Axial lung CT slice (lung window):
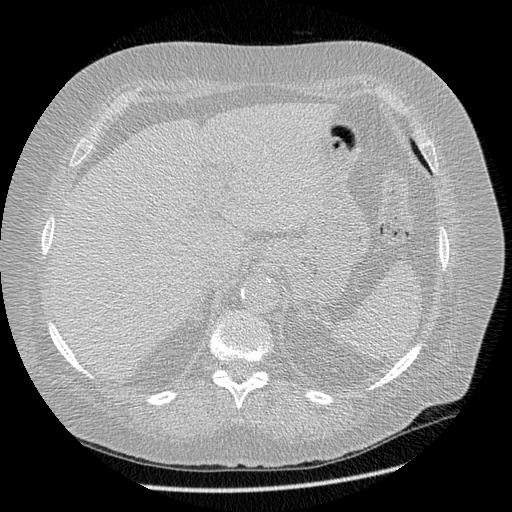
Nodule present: no